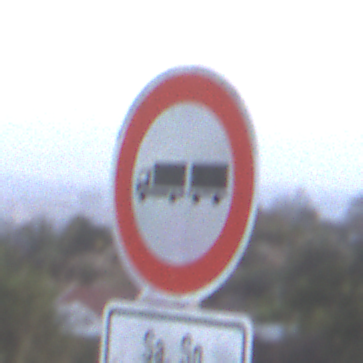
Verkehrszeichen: VerbotLastkraftwagenMitAnhaenger
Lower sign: ZeitangabenMitBeschraenkungAufWochentage9
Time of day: SunriseSunset
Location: Outdoor (Suburban)
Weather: Clear
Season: NotSpecified
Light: Natural